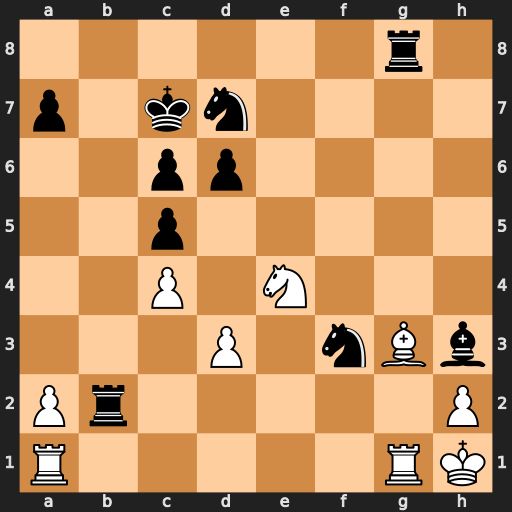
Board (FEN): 6r1/p1kn4/2pp4/2p5/2P1N3/3P1nBb/Pr5P/R5RK
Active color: w
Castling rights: -
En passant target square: -
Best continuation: Bxd6+ Kb6 Rxg8